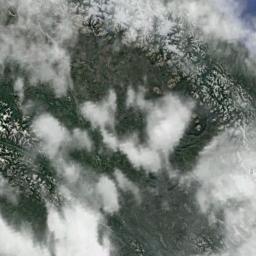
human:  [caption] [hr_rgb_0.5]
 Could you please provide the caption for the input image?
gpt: A large cloud of white clouds floated over the farmland .

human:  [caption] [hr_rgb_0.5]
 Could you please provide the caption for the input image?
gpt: The white cloud is above green land .

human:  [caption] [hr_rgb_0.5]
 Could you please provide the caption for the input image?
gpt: The stratocumulus are located above the land covered by dense vegetation and some snow on the mountains on the land .

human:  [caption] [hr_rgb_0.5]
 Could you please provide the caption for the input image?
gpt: Sparse white clouds on green hills .

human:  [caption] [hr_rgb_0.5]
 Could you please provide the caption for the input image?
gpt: There are pieces of white clouds over a green land .